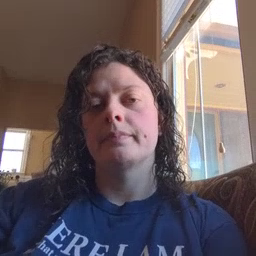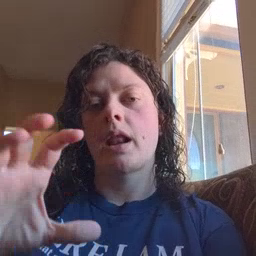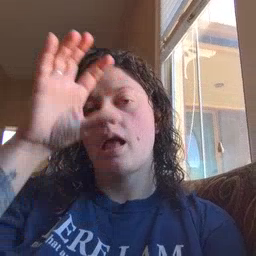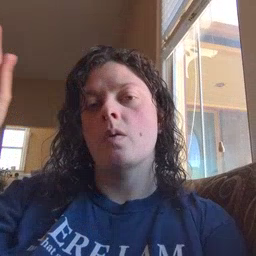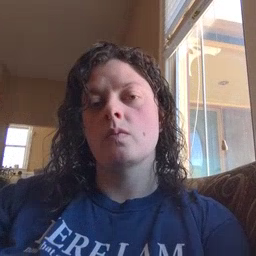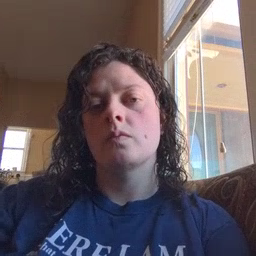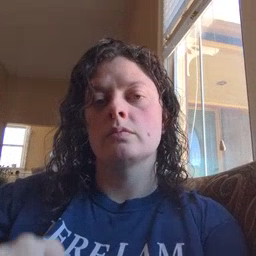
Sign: cloud